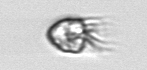
Label: Ciliophora